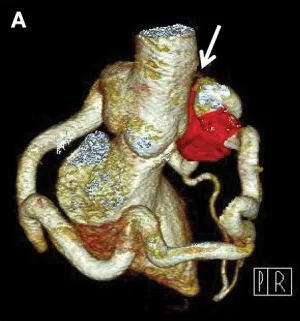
Computed tomography angiography preoperatively showing that there is an interruption between right sinus of Valsalva and the enlarged and tortuous right main coronary artery.
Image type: radiology (ct)